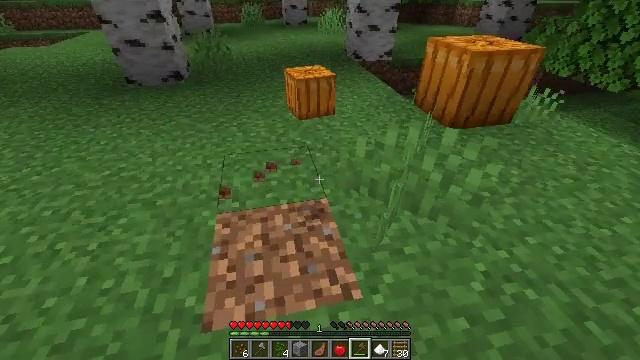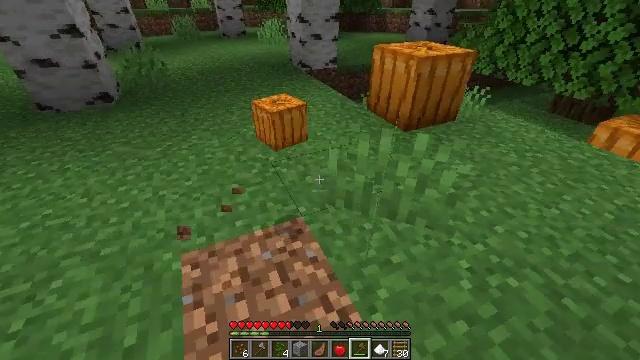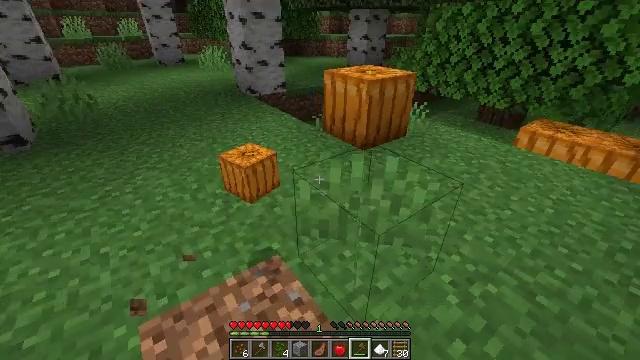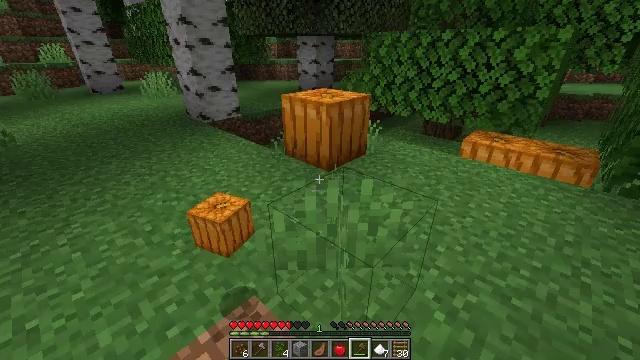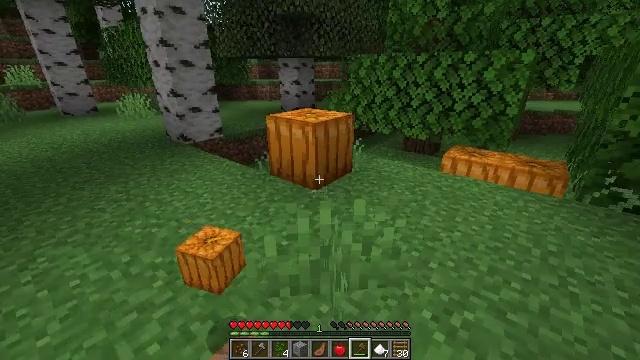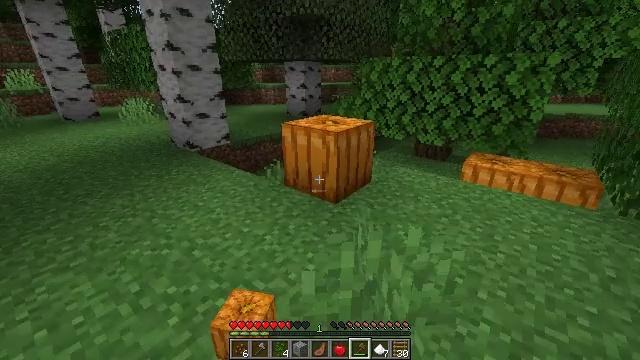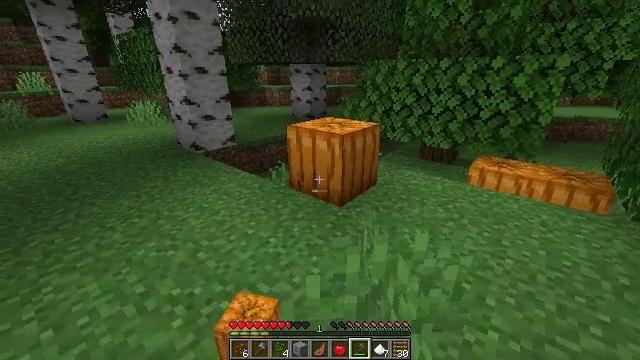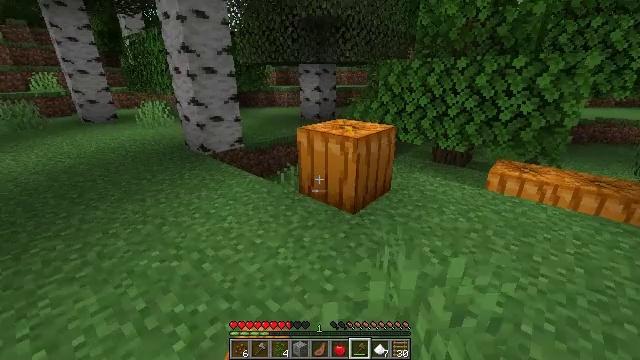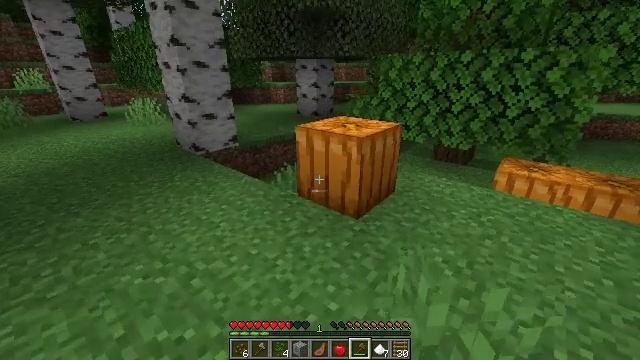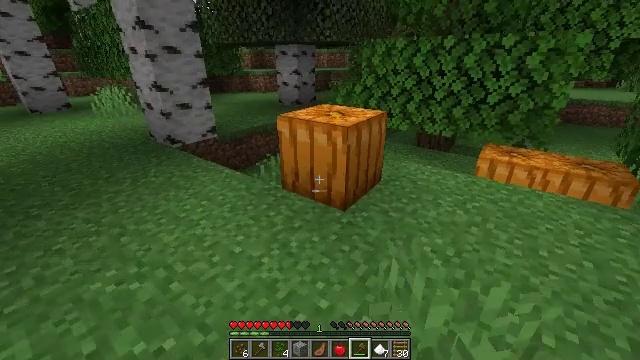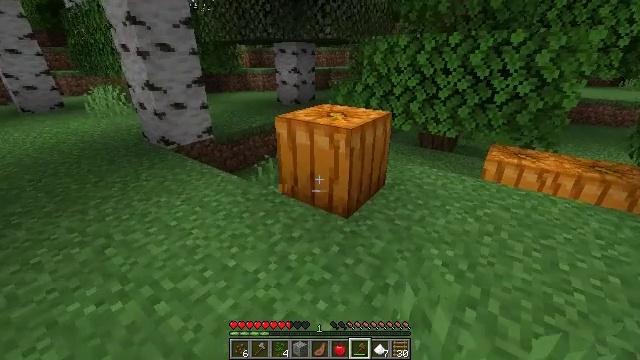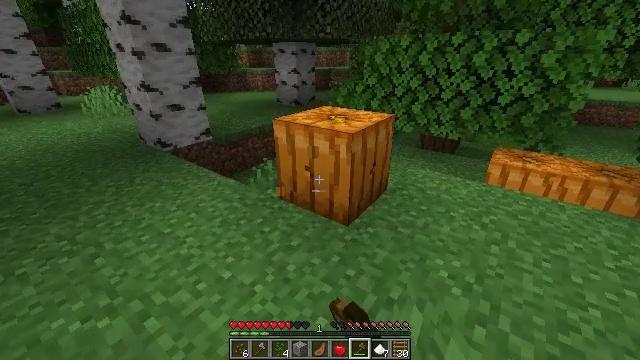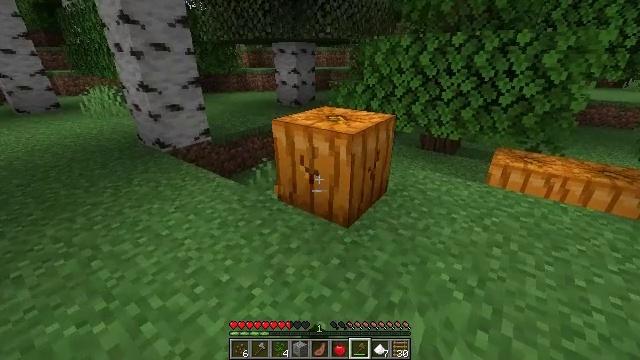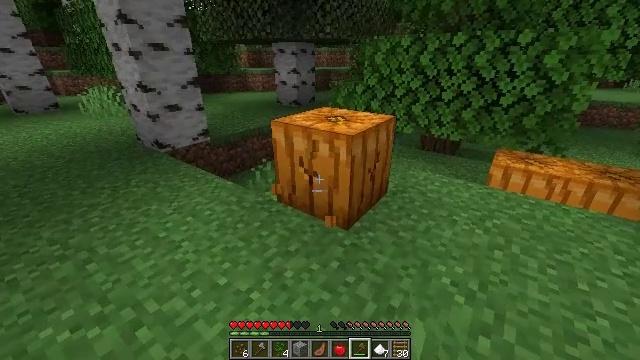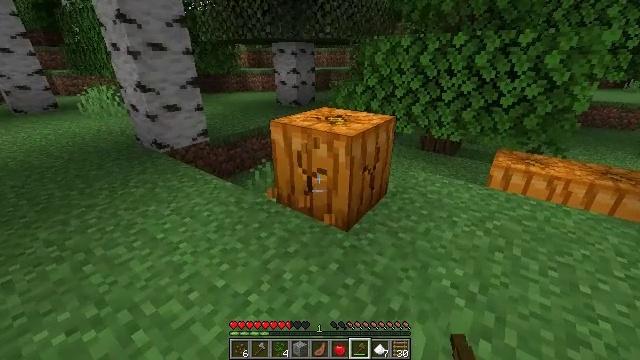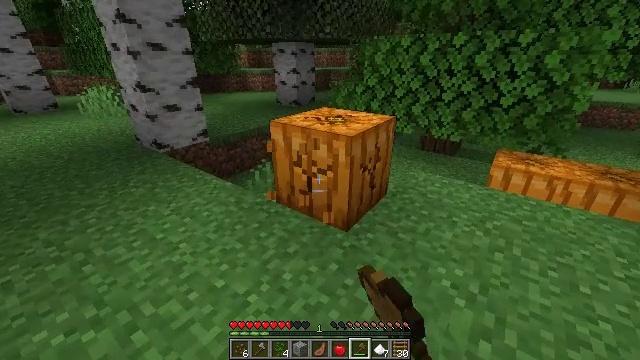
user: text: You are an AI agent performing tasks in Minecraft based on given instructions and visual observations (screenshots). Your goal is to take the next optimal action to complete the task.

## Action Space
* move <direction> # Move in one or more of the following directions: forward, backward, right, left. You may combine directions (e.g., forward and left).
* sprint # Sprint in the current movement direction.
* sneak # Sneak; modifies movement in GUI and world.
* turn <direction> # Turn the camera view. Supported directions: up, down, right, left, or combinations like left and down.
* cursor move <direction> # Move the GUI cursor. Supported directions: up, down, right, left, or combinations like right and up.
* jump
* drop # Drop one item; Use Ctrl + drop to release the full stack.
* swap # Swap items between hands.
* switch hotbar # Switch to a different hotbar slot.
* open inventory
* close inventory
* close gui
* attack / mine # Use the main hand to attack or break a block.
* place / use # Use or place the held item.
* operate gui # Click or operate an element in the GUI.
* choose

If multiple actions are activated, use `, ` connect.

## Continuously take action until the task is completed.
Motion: motion action
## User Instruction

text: Attack the pumpkin to gather it.
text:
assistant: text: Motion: move forward and move left, turn right and up
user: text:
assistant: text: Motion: move forward and move left, turn right and up
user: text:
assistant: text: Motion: move forward and move left, turn right and up
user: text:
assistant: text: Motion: move forward and move left, turn right and up
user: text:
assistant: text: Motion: move forward
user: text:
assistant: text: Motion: move forward, turn left
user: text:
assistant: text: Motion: move forward, turn left
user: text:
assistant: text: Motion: move forward
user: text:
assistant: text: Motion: move forward, turn right and down
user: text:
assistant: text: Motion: attack / mine
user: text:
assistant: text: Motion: attack / mine
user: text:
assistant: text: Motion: attack / mine
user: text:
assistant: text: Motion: attack / mine
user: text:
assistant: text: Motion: attack / mine
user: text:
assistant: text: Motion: attack / mine
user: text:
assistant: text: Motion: attack / mine
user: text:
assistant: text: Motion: attack / mine
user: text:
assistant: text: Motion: attack / mine
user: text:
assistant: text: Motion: attack / mine
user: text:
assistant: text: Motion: attack / mine
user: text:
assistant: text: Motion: attack / mine
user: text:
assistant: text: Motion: attack / mine
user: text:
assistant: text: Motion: attack / mine
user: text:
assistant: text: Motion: attack / mine
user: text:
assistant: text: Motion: attack / mine
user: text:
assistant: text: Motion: attack / mine
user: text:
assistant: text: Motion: attack / mine
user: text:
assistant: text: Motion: attack / mine
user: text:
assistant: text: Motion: move forward, attack / mine
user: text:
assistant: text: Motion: move forward, attack / mine